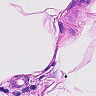
Metastatic tissue present: no